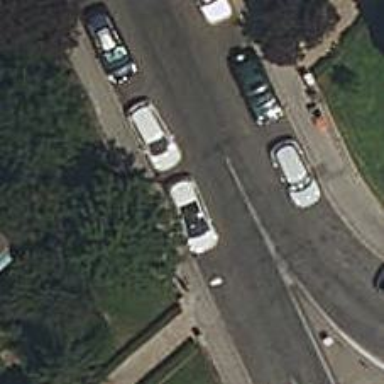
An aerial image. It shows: Marked crossing on the road.